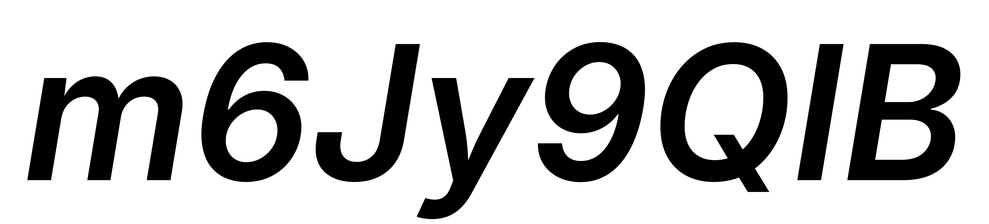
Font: Inter-Italic_SemiBold_Italic